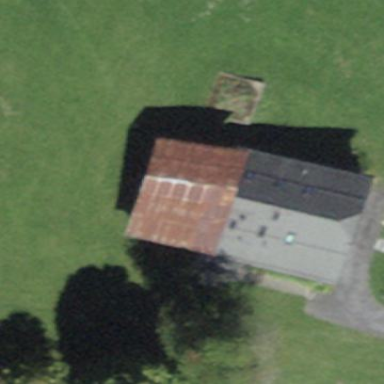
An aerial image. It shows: Rural barn.